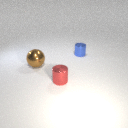
small blue metal cylinder to the right of small red metal cylinder